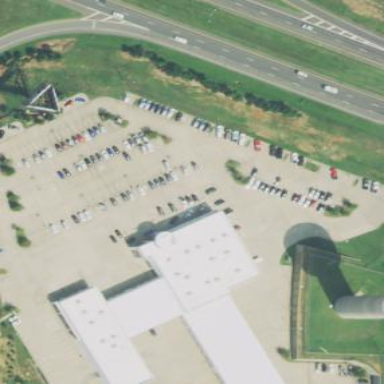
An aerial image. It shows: Building that houses car shop.